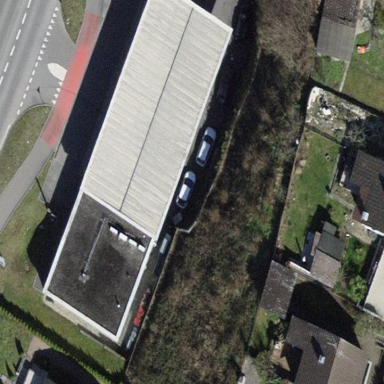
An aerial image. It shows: Commercial building.